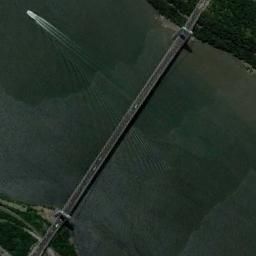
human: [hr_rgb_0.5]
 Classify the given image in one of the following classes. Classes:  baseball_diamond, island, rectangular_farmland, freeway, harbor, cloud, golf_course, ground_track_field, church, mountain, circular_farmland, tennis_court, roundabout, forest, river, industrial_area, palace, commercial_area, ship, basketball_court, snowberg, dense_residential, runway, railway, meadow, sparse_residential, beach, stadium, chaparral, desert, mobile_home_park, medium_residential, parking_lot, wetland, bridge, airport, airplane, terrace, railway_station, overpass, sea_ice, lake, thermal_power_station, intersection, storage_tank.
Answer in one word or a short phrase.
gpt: bridge